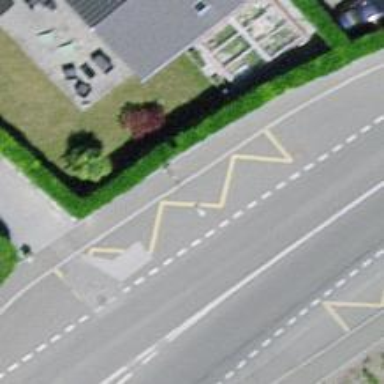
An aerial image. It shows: Bus stop with platform for public transport.